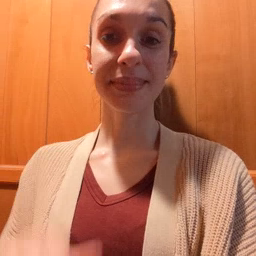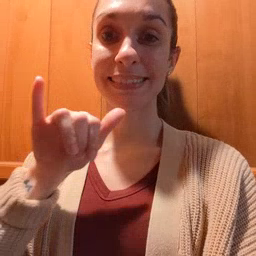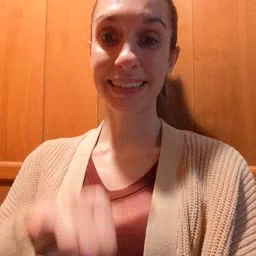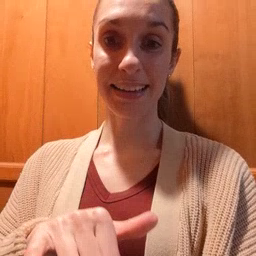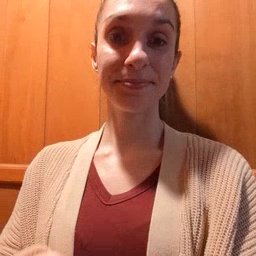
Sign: stay